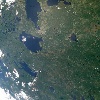
Label: land